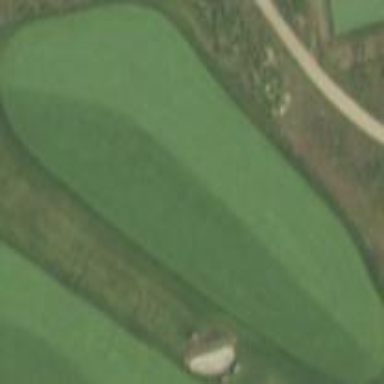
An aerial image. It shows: Grassy area designated as golf fairway.